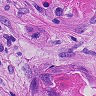
Metastatic tissue present: yes